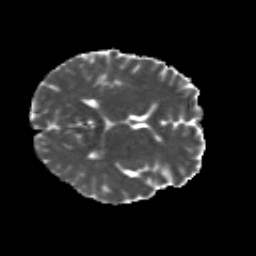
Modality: MD
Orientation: axial
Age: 22
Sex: male
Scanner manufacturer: siemens
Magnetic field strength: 3 T
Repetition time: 8.8 s
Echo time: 0.085 s